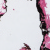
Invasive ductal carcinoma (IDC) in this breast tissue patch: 0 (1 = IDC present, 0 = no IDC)